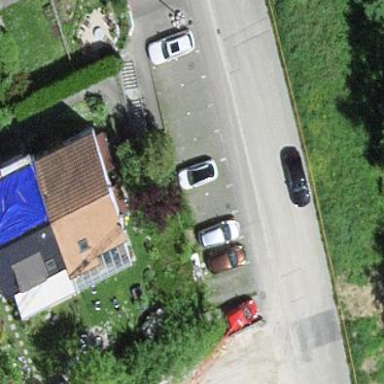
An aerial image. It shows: Street side parking area.